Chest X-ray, PA view. Patient: 61 years old, sex F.
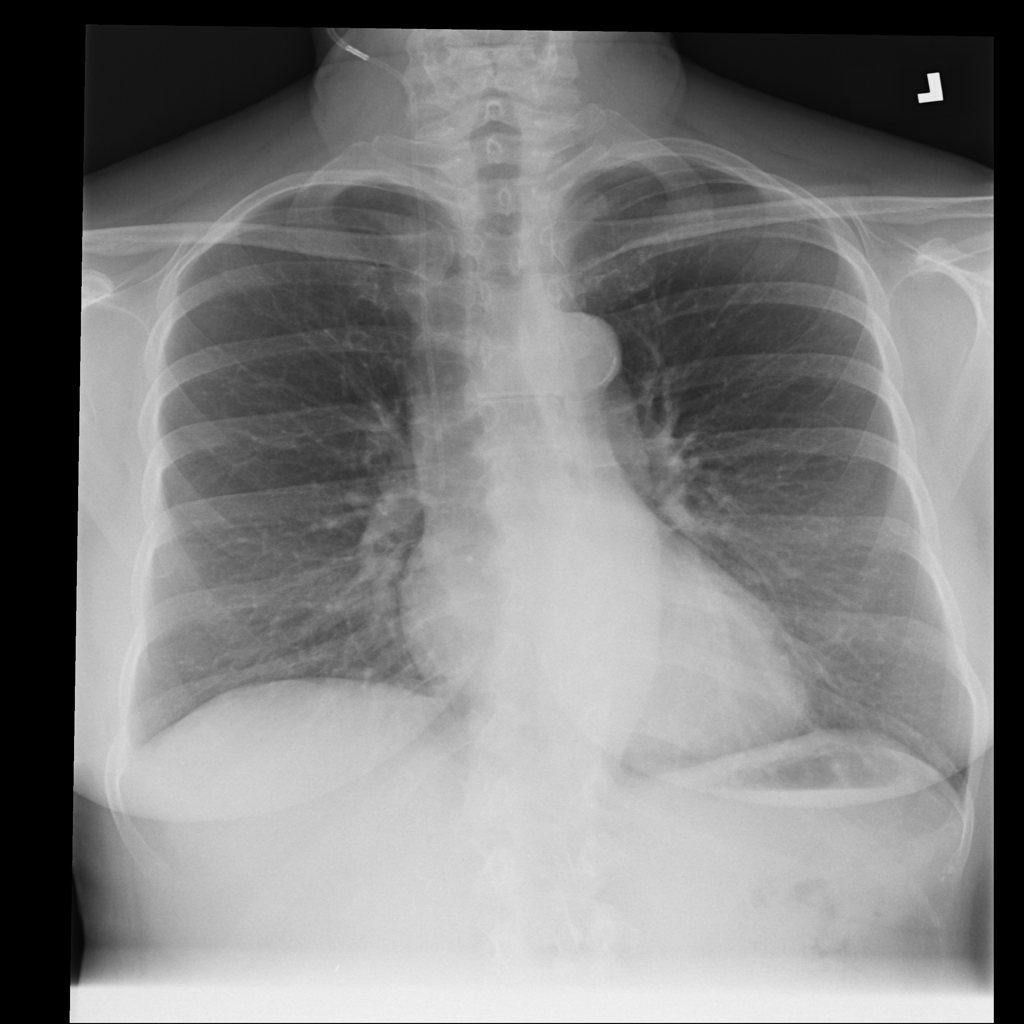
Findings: No Finding